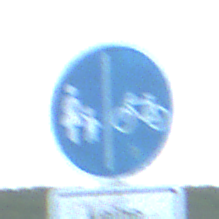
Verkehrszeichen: GetrennterRadUndGehwegRadwegRechts
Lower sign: HinweisDurchVerbaleAngabe4
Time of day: SunriseSunset
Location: Outdoor (Beach)
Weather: PartlyCloudy
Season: NotSpecified
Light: Natural